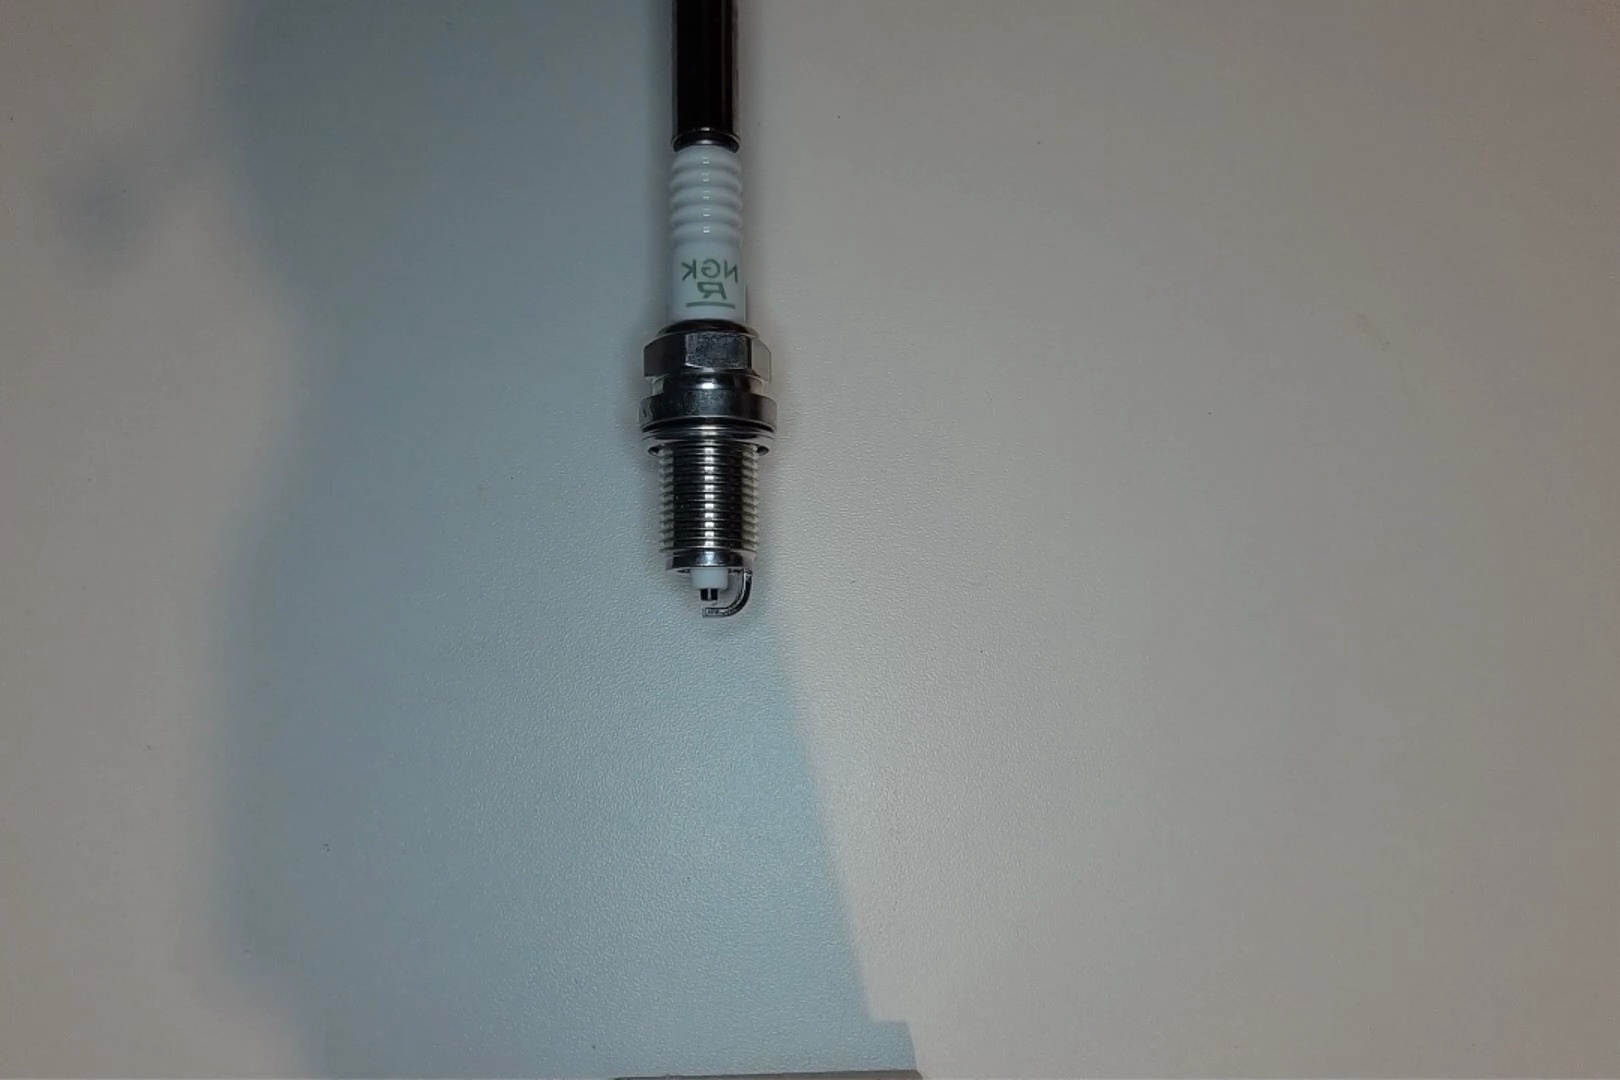
Label: normal